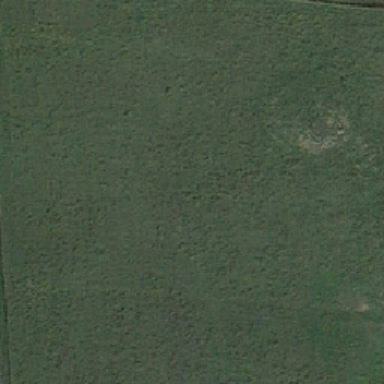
Next to the expressway is a vast ranch .